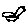
Label: bird